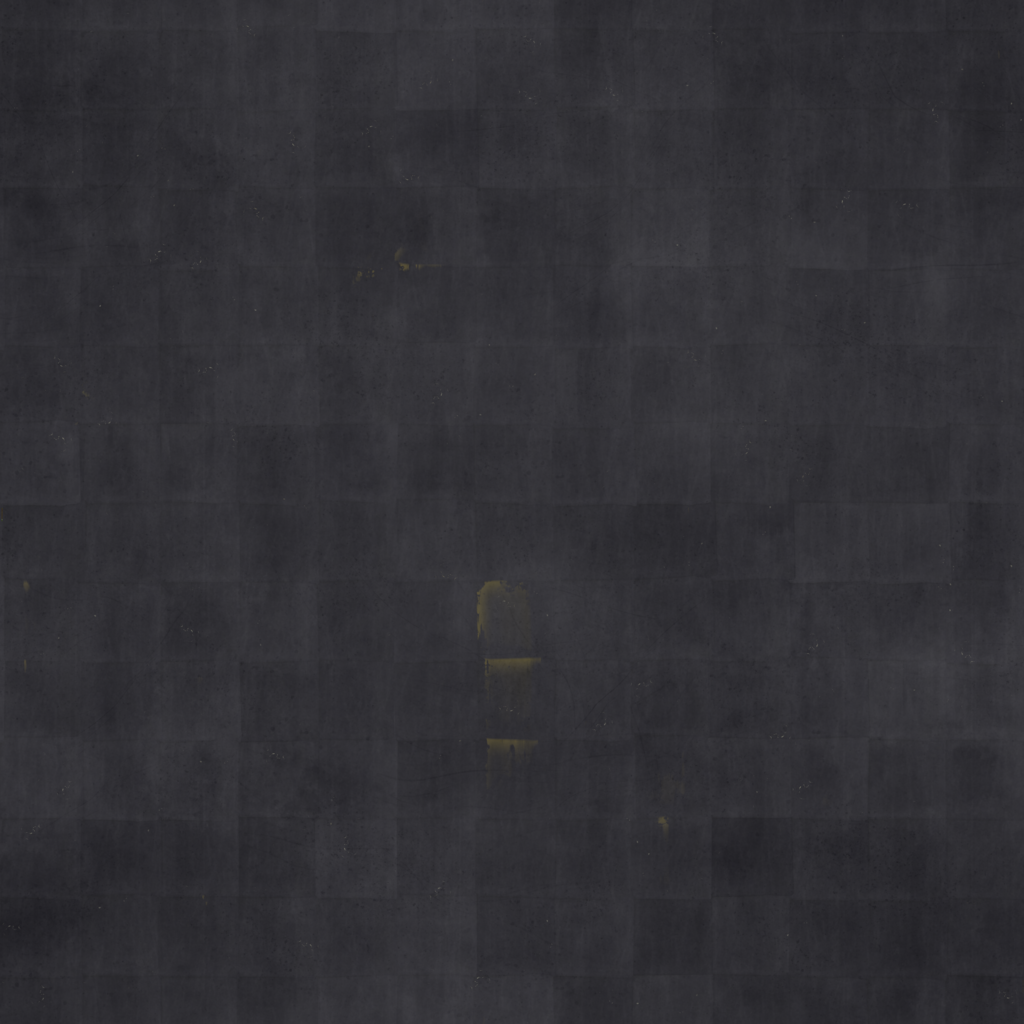
Texture map type: Color